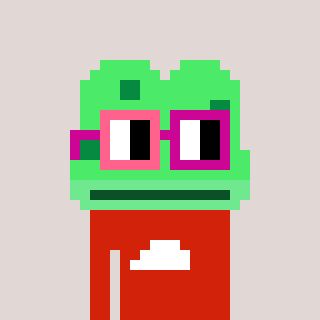
a pixel art character with square pink and red glasses, a frog-shaped head and a red-colored body on a warm background